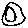
Label: circle